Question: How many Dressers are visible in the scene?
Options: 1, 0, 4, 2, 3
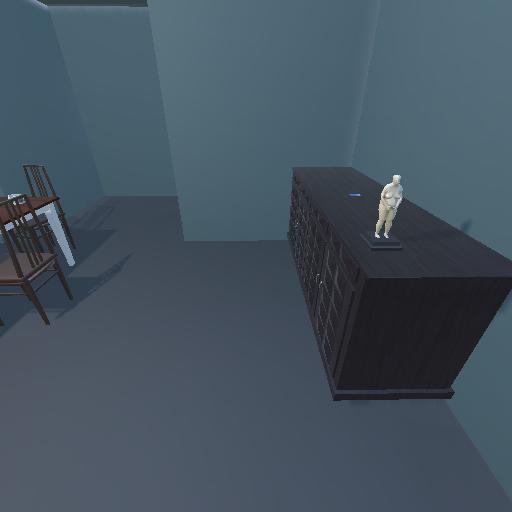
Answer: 1